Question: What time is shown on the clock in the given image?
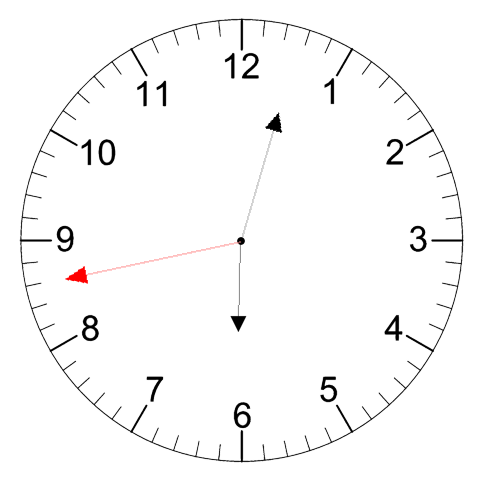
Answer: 06:02:43